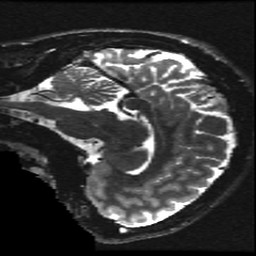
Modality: T2w
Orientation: sagittal
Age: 20
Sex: male
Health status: ill
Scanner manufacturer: ge
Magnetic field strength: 3 T
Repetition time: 7.5 s
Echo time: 0.1015 s